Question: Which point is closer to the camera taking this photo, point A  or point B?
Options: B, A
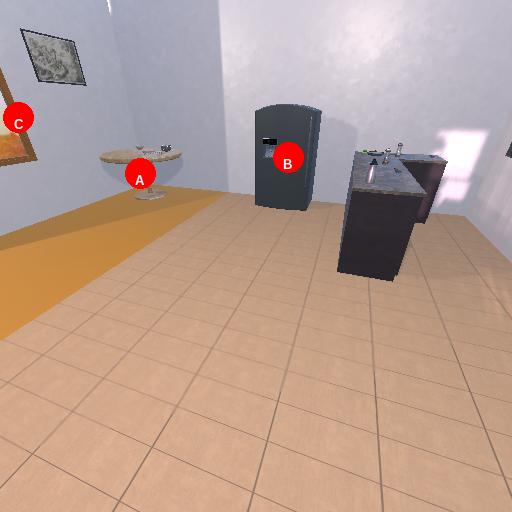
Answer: B